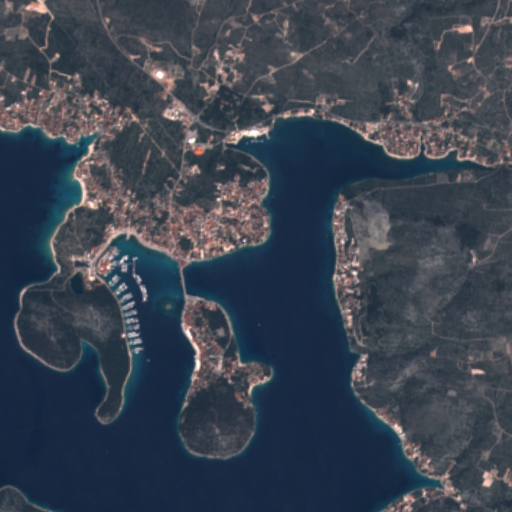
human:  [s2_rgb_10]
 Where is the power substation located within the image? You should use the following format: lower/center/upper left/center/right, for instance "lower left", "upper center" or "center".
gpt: The power substation is located in the lower center of the image.
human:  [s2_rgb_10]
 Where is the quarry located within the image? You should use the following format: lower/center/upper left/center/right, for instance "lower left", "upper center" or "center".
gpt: The quarry is located in the upper center of the image.
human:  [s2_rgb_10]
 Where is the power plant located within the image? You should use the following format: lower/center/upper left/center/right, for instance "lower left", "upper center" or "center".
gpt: There is no power plant in the image.